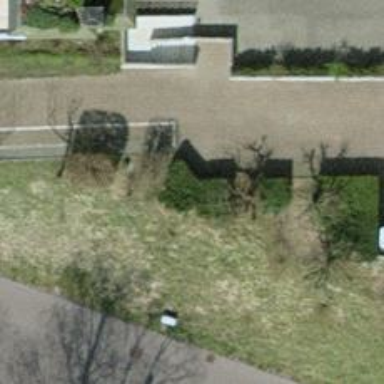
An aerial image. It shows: Hedge acting as barrier.